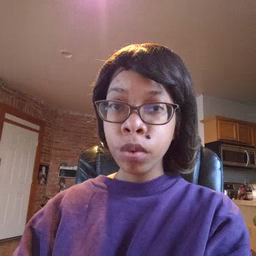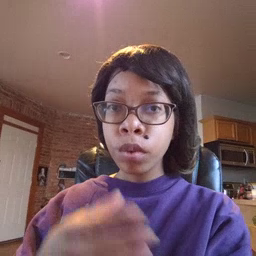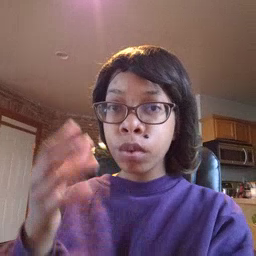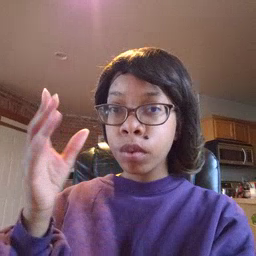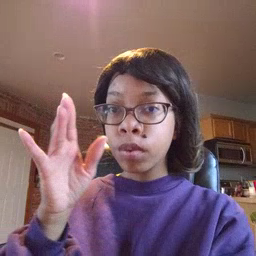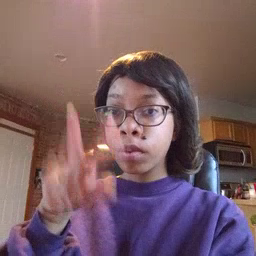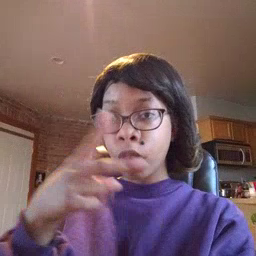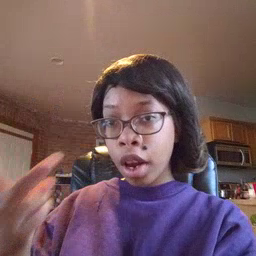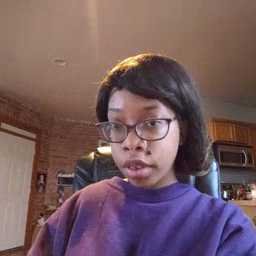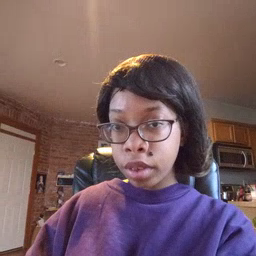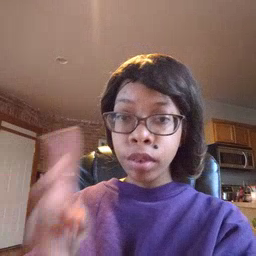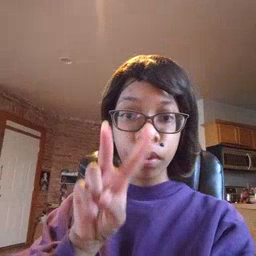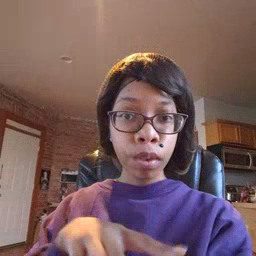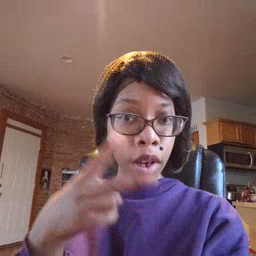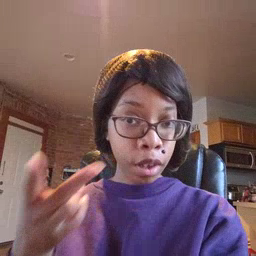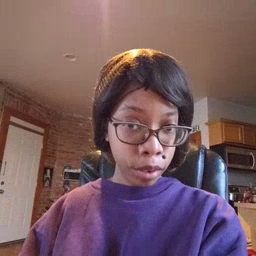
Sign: fall